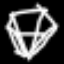
Label: diamond